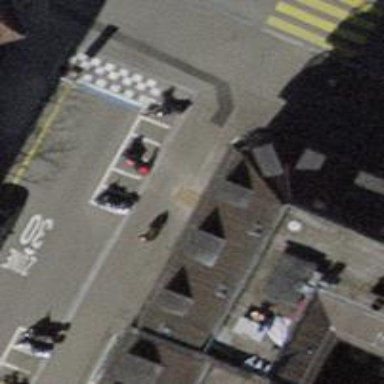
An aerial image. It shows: Motorcycle parking facility.